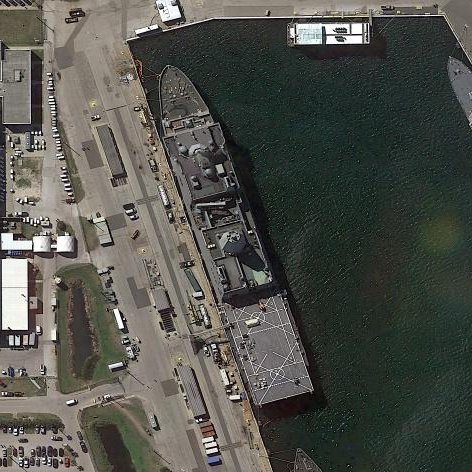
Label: San_Antonio-class_transport_dock